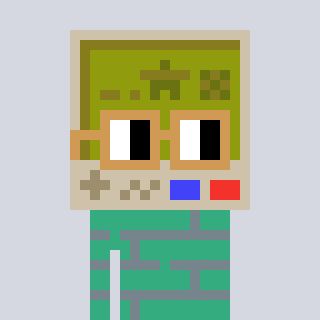
a pixel art character with square brown glasses, a gameboy-shaped head and a teal-colored body on a cool background